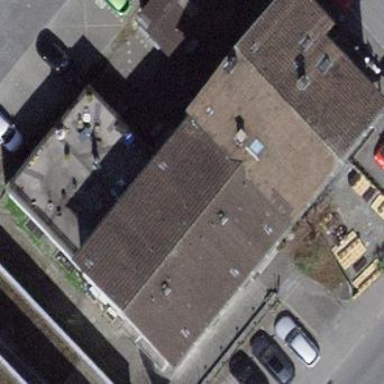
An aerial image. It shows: Hotel building.